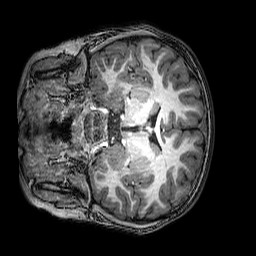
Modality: T1w
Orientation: coronal
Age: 6
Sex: male
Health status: healthy